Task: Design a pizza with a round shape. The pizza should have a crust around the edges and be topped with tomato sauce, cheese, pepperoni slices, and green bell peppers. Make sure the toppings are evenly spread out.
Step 156:
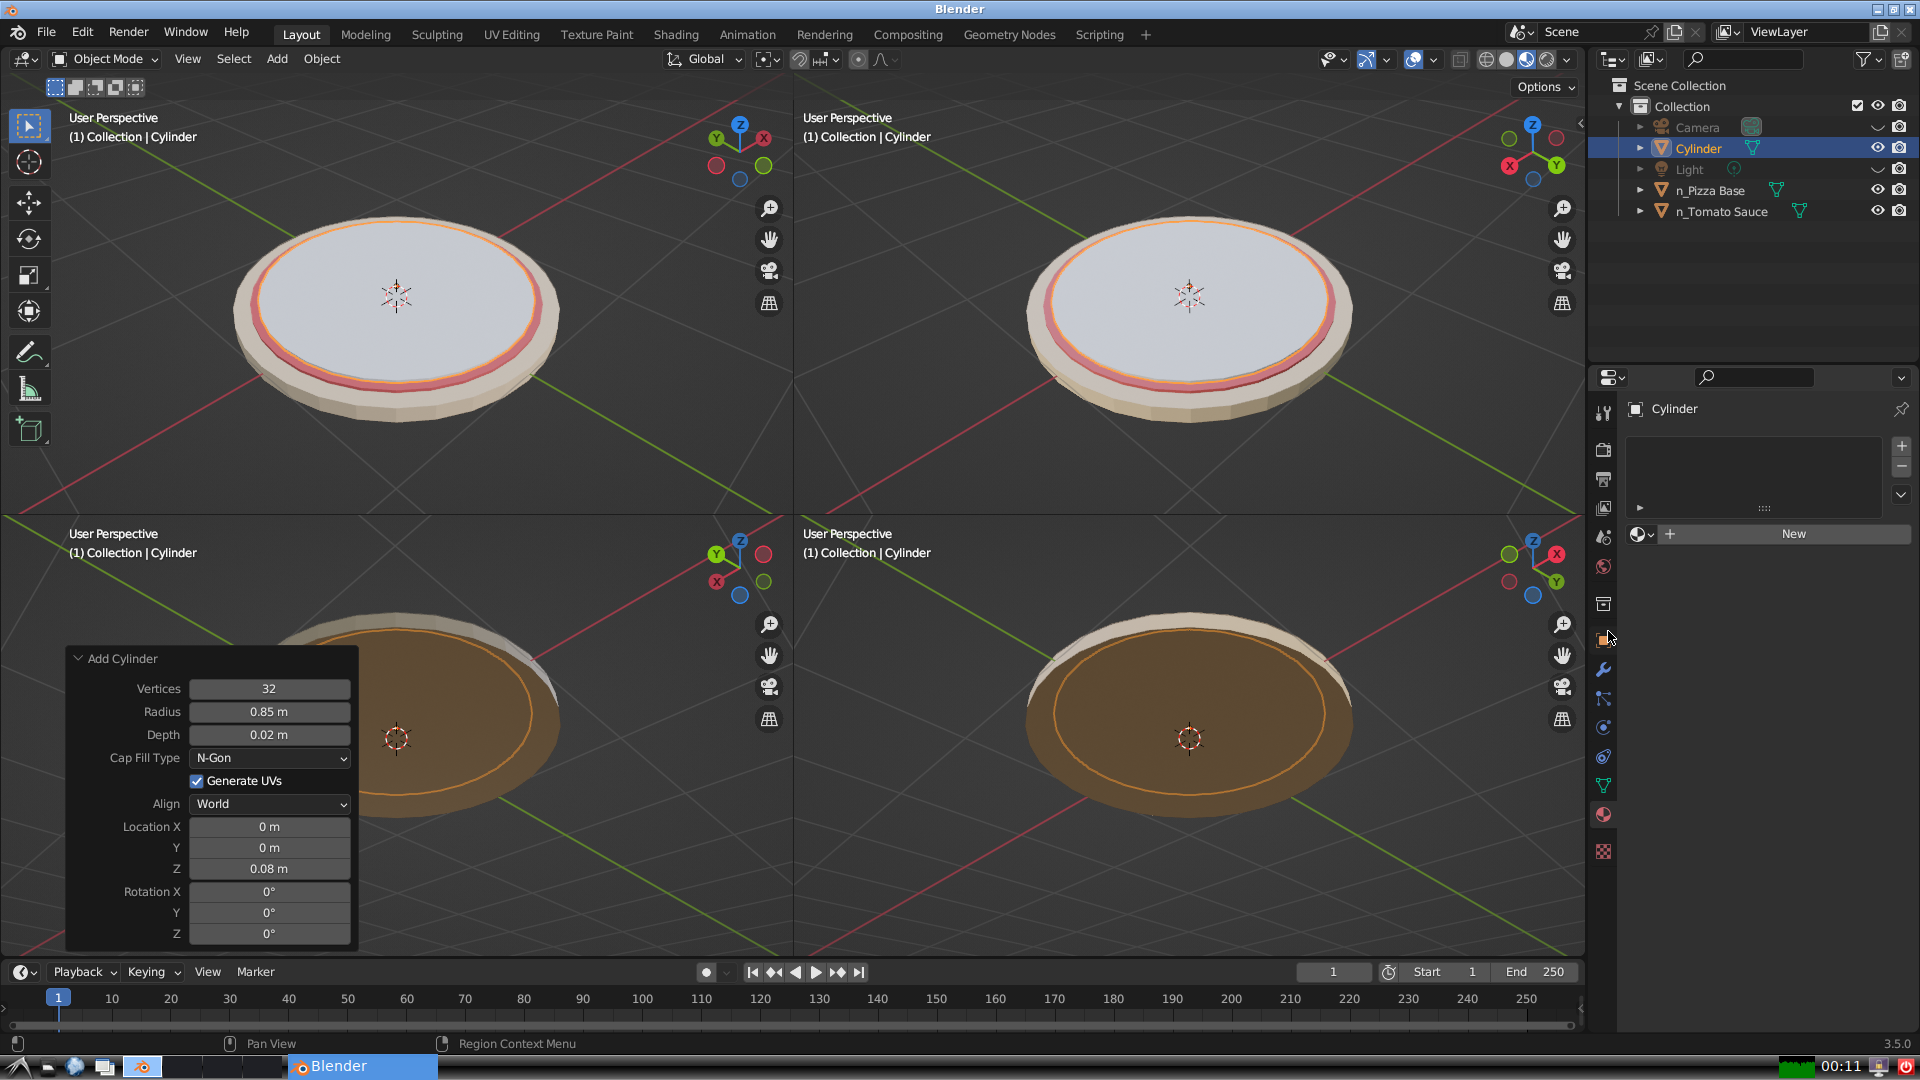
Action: click: no